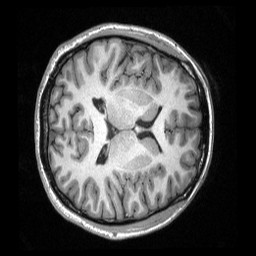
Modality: T1w
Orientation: axial
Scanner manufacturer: siemens
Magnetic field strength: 3 T
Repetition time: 2.3 s
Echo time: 0.00308 s